Question: The picture describes a maze problem, where green is the starting position and red is the end point. Find the length of the shortest path.
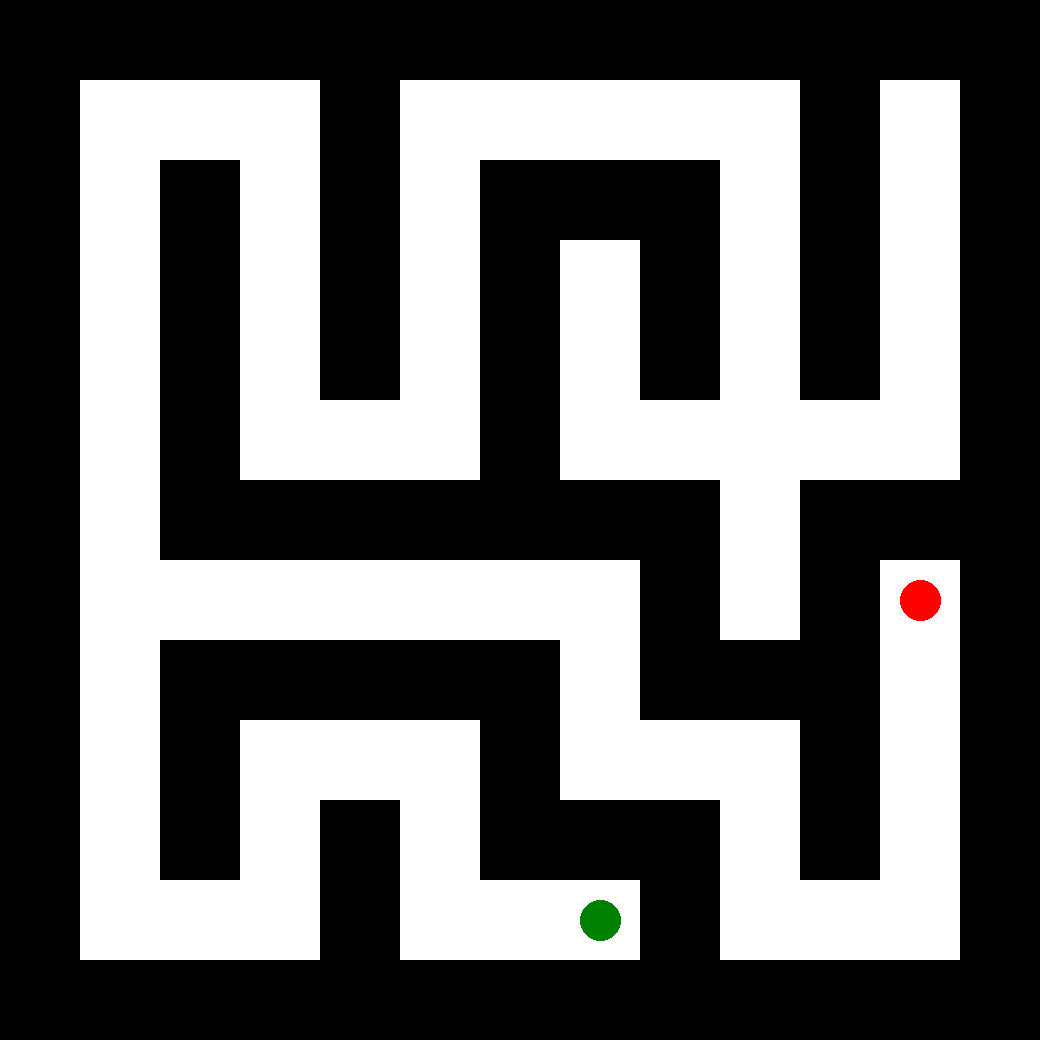
Answer: 32